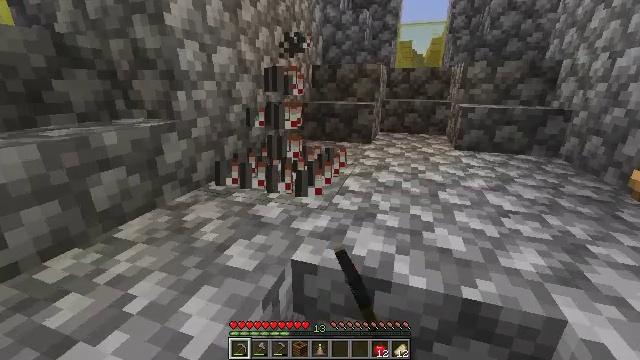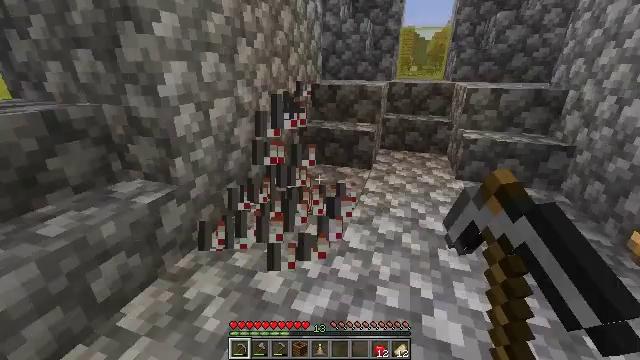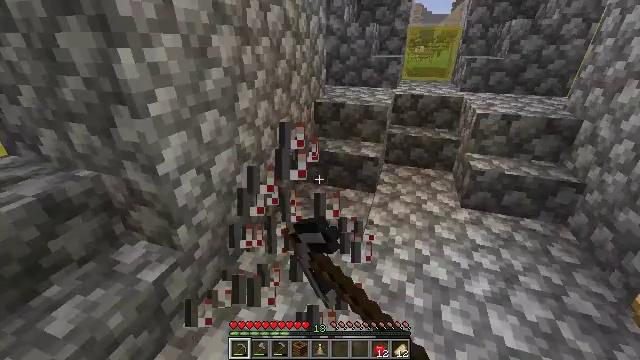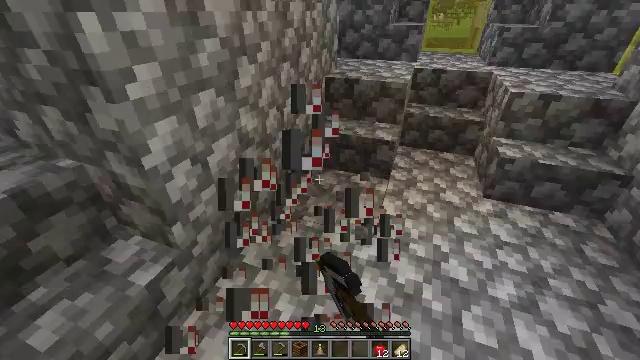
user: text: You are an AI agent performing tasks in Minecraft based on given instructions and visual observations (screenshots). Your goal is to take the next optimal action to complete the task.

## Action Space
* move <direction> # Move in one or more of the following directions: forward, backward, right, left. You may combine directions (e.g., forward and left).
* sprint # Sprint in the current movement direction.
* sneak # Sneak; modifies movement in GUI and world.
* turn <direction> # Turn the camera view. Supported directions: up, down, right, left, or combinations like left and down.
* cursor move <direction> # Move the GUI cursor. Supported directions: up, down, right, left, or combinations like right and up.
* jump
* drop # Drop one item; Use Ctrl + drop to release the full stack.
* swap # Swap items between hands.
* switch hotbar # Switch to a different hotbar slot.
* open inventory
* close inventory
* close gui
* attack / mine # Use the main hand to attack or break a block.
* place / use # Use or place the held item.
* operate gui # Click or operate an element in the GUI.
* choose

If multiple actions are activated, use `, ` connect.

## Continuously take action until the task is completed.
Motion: motion action
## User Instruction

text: Retrieve the brewing stand by breaking it.
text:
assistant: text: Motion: move forward, turn down, attack / mine
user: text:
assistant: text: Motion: move forward, turn down, attack / mine
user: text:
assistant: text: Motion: move forward, turn left and down, attack / mine
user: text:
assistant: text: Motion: attack / mine